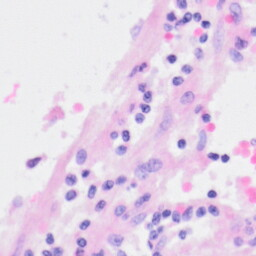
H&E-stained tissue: Kidney